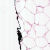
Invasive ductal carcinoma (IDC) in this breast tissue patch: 0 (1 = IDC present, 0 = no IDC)